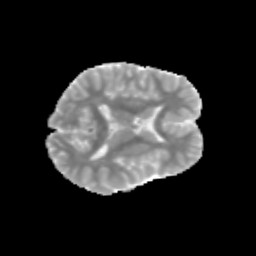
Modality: MD
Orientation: axial
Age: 11
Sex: male
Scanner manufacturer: siemens
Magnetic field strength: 3 T
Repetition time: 3.8 s
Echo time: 0.07 s